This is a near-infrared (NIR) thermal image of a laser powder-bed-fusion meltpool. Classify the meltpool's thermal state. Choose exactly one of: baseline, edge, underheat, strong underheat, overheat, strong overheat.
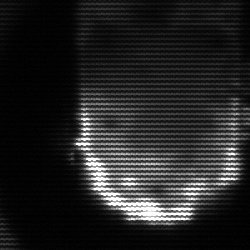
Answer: baseline